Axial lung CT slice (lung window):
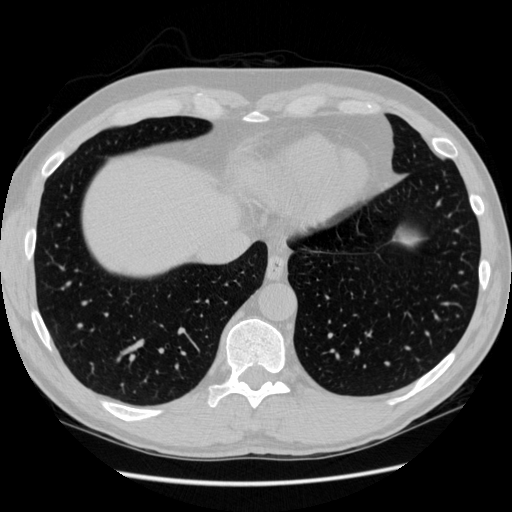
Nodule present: no